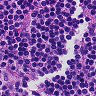
Metastatic tissue present: no